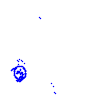
Particle: proton